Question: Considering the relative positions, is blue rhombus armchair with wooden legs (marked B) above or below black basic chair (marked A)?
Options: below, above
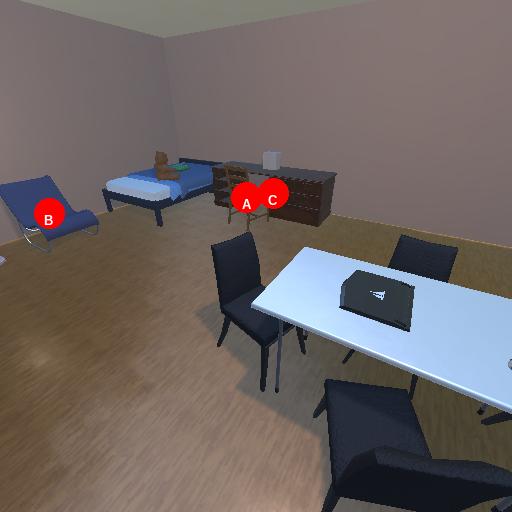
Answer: below